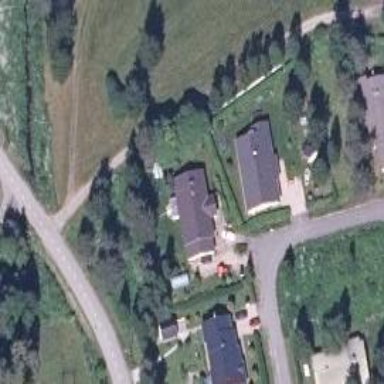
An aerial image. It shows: Charming neighbourhood.